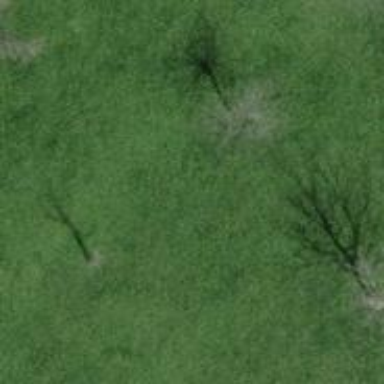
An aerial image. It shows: Row of trees in natural setting.